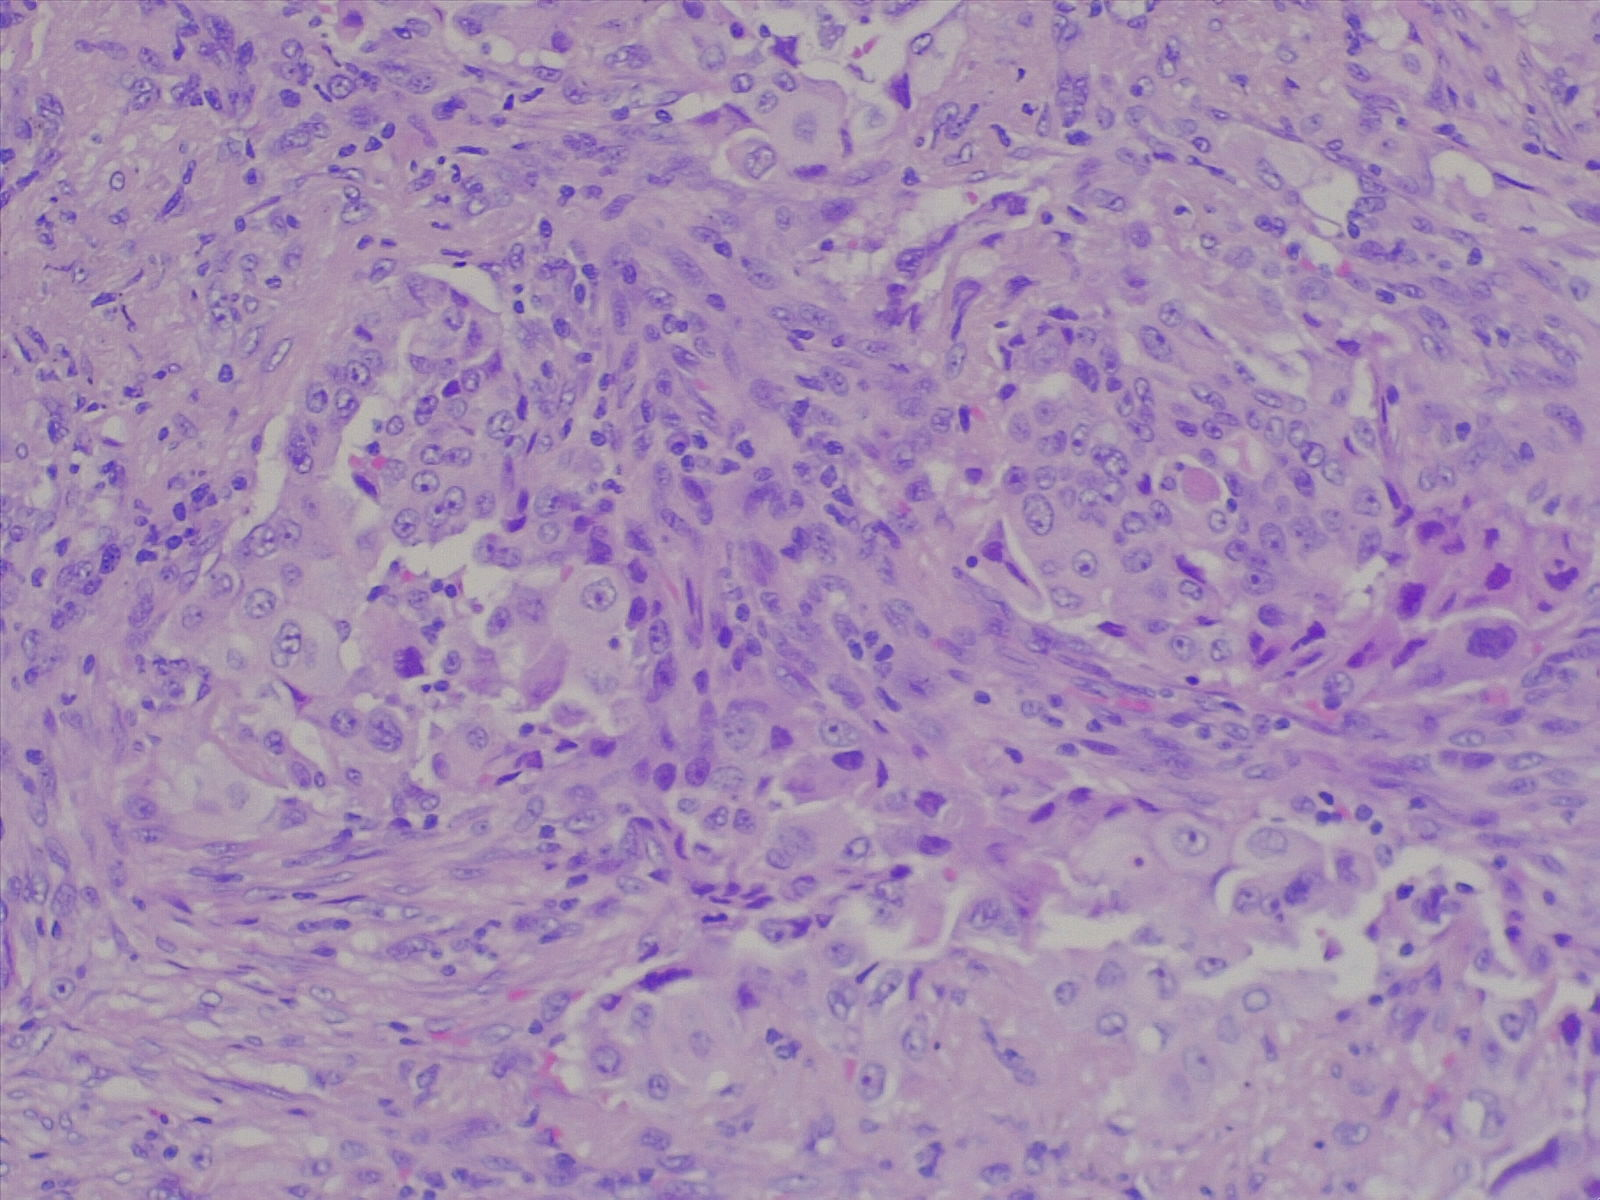
Label: lung adenocarcinoma, moderately differentiated